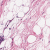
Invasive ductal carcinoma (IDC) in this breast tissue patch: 0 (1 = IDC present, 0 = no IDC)